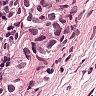
Metastatic tissue present: yes